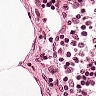
Metastatic tissue present: no